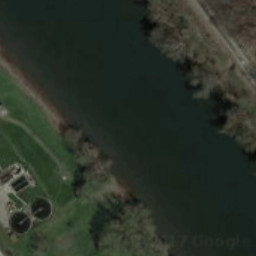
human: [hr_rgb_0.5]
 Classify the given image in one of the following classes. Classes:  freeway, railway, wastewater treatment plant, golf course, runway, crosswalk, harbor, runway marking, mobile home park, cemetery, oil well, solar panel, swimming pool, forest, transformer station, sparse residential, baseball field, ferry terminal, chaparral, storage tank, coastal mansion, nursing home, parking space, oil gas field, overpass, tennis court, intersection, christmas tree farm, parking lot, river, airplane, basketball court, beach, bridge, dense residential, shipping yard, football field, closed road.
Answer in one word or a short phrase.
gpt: river